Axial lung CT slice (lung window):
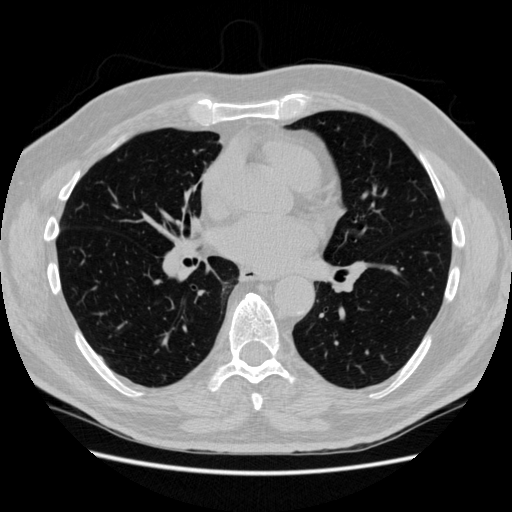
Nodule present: no